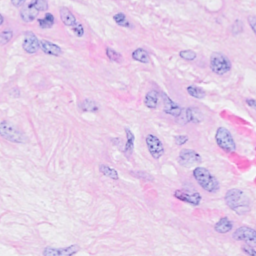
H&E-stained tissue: Breast